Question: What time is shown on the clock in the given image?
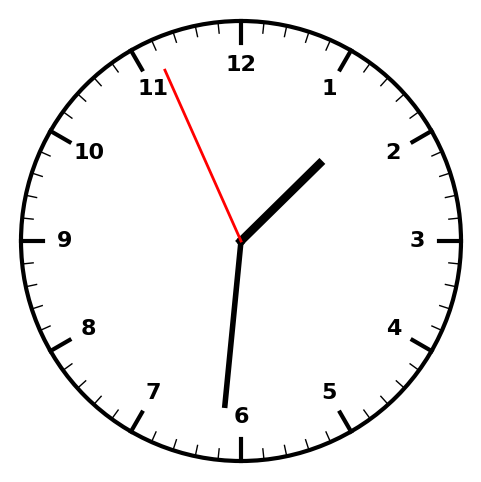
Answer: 01:30:56